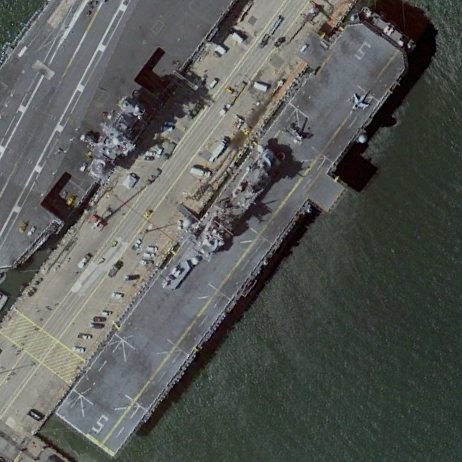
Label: assault